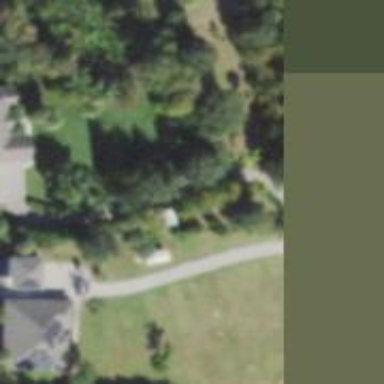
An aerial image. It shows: Driveway leading to service road.